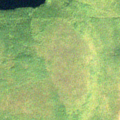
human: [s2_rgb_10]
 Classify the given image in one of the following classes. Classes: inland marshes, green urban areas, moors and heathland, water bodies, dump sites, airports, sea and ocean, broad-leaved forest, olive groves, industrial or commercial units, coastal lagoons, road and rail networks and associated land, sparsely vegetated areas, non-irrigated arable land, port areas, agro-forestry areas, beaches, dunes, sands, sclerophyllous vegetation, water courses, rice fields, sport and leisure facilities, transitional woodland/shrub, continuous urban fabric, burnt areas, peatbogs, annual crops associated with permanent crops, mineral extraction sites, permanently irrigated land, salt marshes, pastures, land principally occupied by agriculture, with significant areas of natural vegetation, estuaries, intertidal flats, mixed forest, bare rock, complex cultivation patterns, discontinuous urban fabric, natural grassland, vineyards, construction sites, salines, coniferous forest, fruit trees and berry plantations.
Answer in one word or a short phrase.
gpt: coniferous forest, transitional woodland/shrub, inland marshes, peatbogs, water bodies